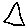
Label: triangle